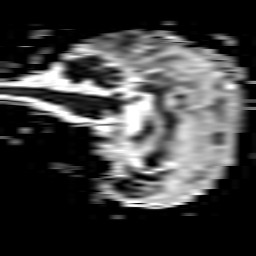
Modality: ADC
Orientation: sagittal
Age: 66
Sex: male
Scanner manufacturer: philips
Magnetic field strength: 3 T
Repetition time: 3.946 s
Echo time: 0.06104 s